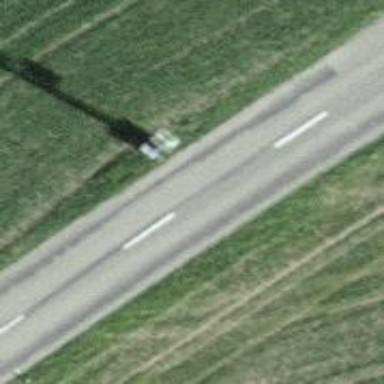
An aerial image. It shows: Distribution transformer on power pole.